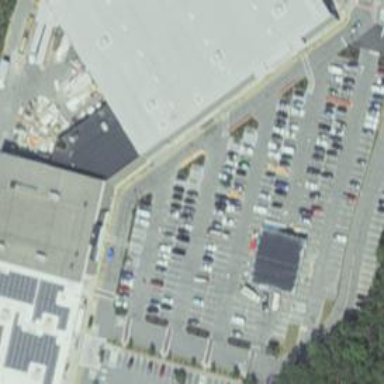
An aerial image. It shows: Parking space is available.